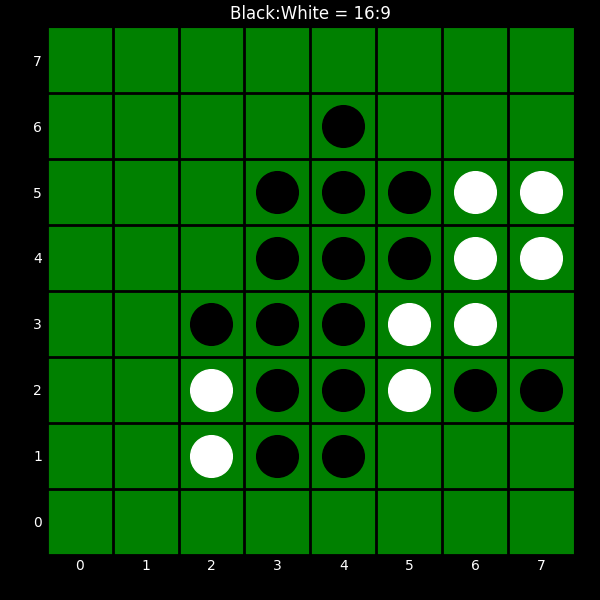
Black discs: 16
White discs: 9